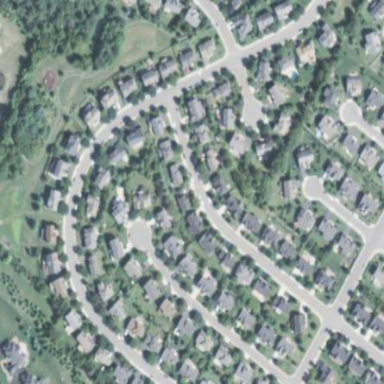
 creating serene atmosphere in the neighbourhood."